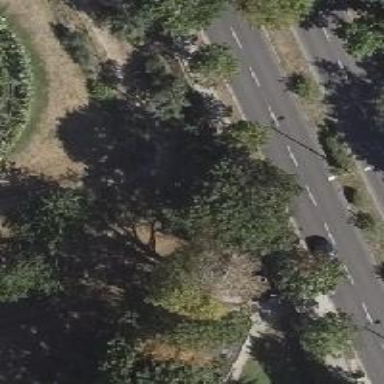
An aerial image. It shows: Footway with grass surface. The tracktype is Grade 3.